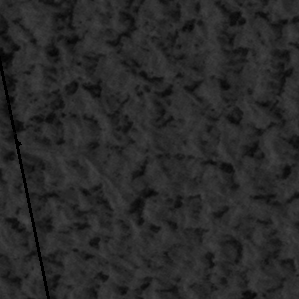
Label: frost